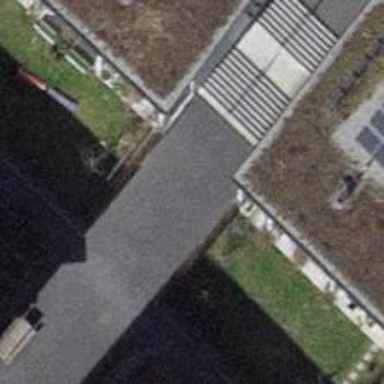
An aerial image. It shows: Set of concrete steps.